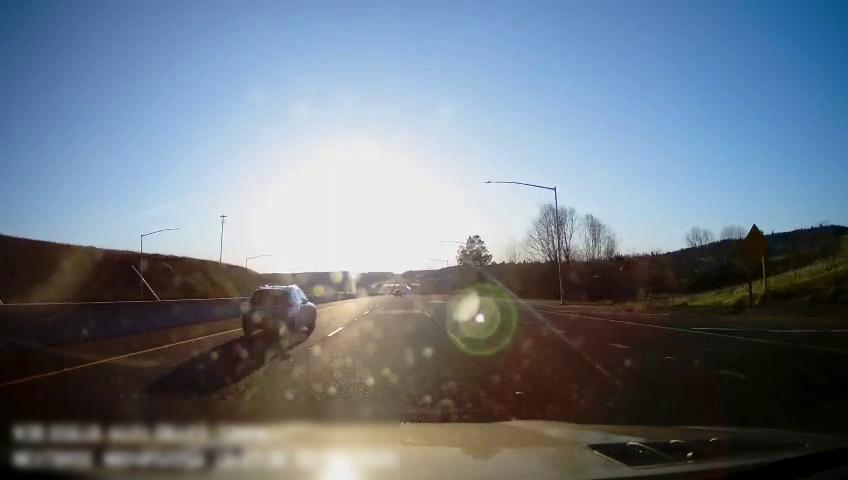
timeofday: Day
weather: Sunny
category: Drivable Space
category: Vehicles | Car
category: Lanes | Alternate Lane
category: Lanes | Alternate Lane
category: Lanes | Current Lane
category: Lanes | Current Lane
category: Lanes | Alternate Lane
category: Traffic | Signs